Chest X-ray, PA view. Patient: 66 years old, sex F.
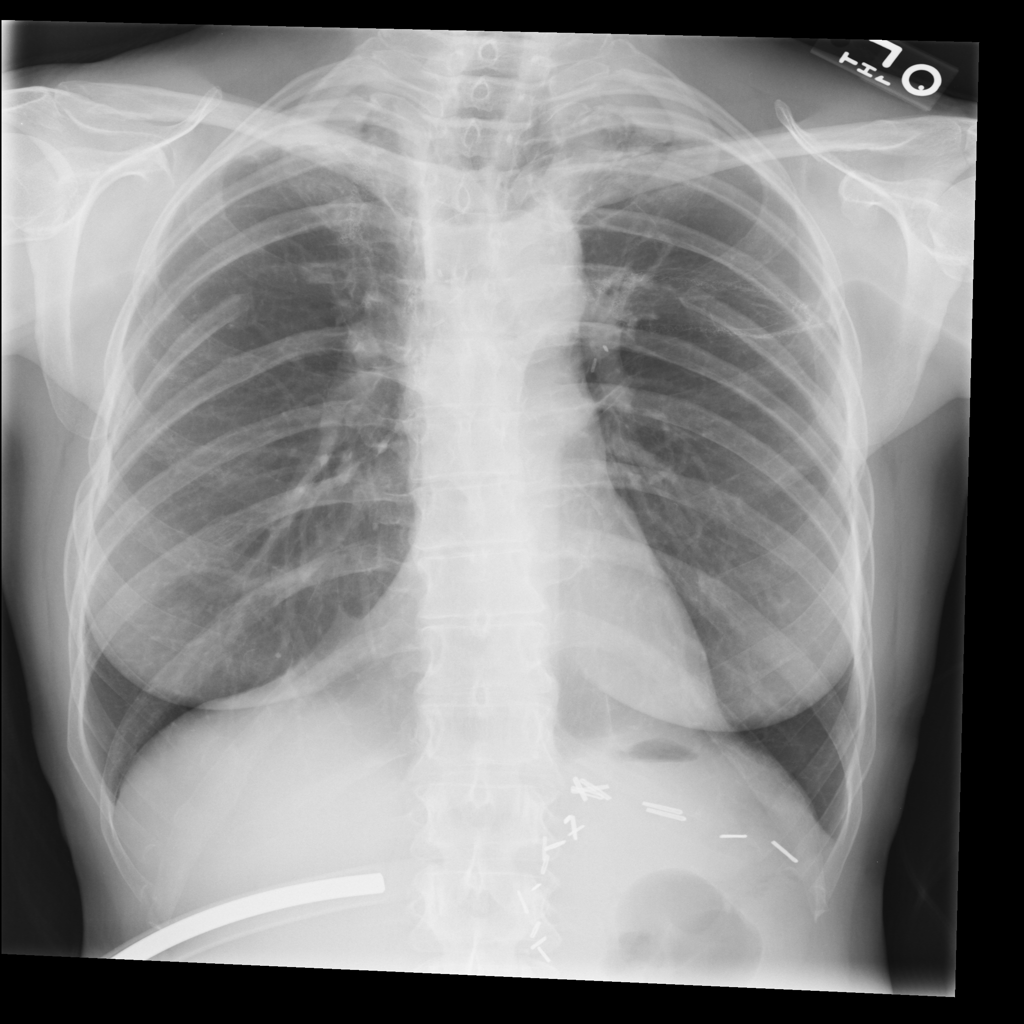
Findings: No Finding